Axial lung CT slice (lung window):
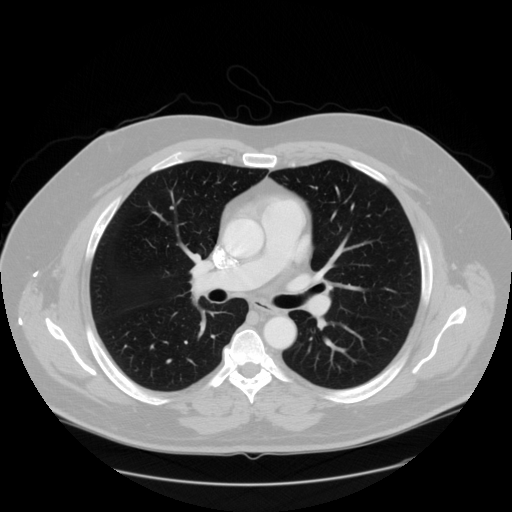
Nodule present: no